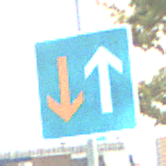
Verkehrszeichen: VorrangVorGegenverkehr
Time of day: MorningAfternoon
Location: Outdoor (Urban)
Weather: PartlyCloudy
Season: NotSpecified
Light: Natural